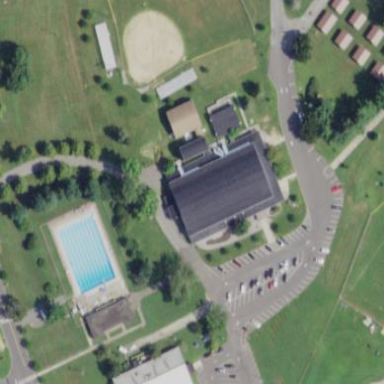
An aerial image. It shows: Sports centre building.